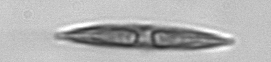
Label: Pleurosigma